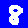
Digit: 8